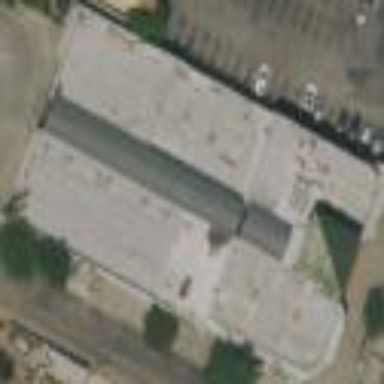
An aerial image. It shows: Retail building.